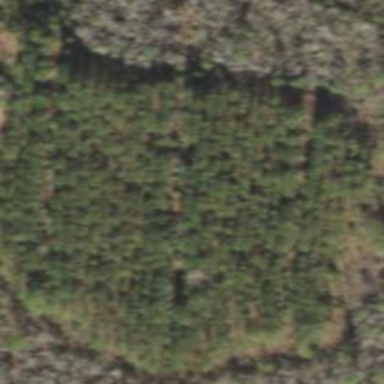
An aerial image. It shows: Forest with needle-leaved trees.